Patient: sex M, age 52
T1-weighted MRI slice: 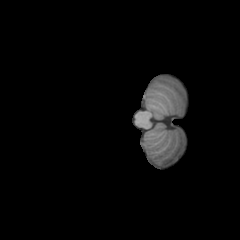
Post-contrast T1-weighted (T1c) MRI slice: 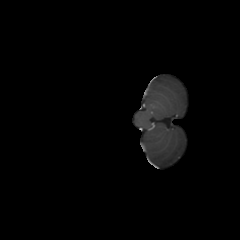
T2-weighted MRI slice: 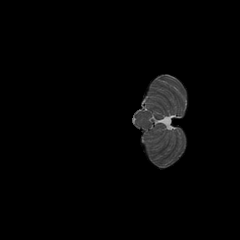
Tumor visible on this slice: no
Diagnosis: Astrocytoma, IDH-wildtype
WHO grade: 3